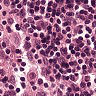
Metastatic tissue present: no